Interaction volume radius: 10 \u00c5
Interaction volume height: 25 \u00c5
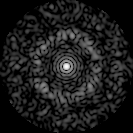
Disorder parameter: 0.7988